Question: Anybody knwos, how I can animate my GridView after deleting 1 entry? I want something like this:

The first is my normal gridview with 8 items. If I'm deleting one item, I want, that a animate starts and the coloumn of the deleted item will slide up and fill the free place.
Anybody an idea?
Thanks for help :)
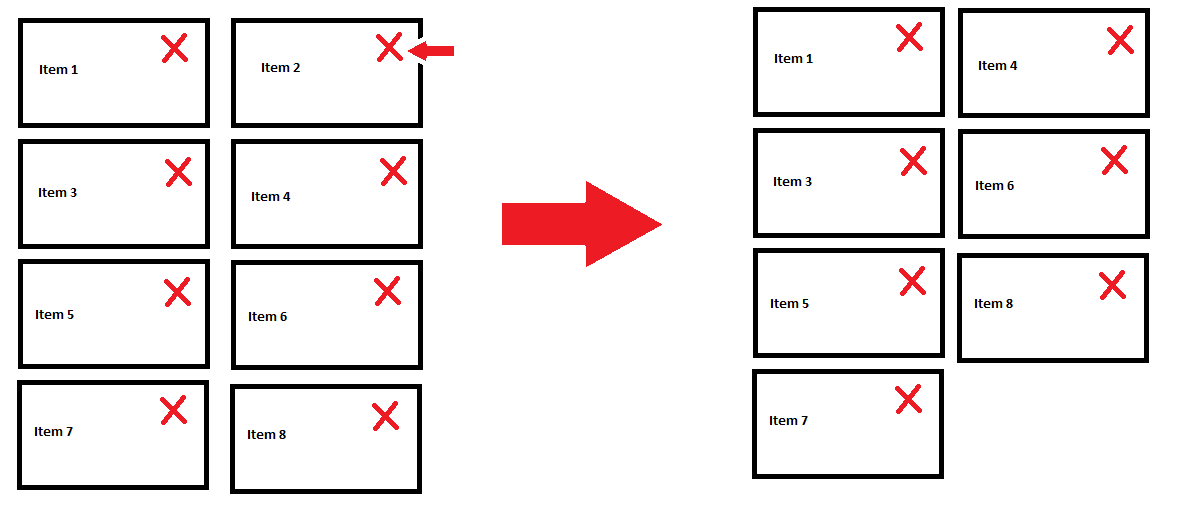
Answer: One of possible ways to achieve that can be the following set of steps in given order:
1) Save left/top positions of all grid children before deletion. One thing to note here is that the left/top positions should be mapped not to the child position in gridview (which will change after deletion), but to the itemId in adapter which is going to be same for each child even after deletion. To do so, adapter should support <URL>;
2) Delete grid child from adapter and call 'notifyDataSetChanged()';
3) Right after previous step add 'OnPreDrawListener' to the gridview. That is good place to initialize animations, as the layout is ready but not yet drawn to screen. Now we can access all children's coordinates after deletion. On the first 'onPreDraw()' callback, remove listener and calculate 'diffX' and 'diffY' values of each child. And set 'translationX', 'translationY' values to 'diffX' and 'diffY' and start animating each child to 0 translation value.
Pseudo code might look like this:
'''
// Step 1
saveTopLeftPositions(gridView);
// Step 2
adapter.removeAt(deletedPosition);
adapter.notifyDataSetChanged();
// Step 3
gridView.getViewTreeObserver().addOnPreDrawListener(new ViewTreeObserver.OnPreDrawListener() {
@Override
public boolean onPreDraw() {
gridView.getViewTreeObserver().removeOnPreDrawListener(this);
int firstVisiblePos = grid.getFirstVisiblePosition();
int childCount = grid.getChildCount();
for (int i=0; i<childCount; i++) {
View child = grid.getChildAt(i);
long itemId = adapter.getItemId(i + firstVisiblePos);
float diffX = child.getX() - getOldXPos(itemId);
float diffY = child.getY() - getOldYPos(itemId);
child.setTranslationX(diffX);
child.setTranslationY(diffY);
child.animate().translationX(0).translationY(0);
}
return false;
}
});
'''